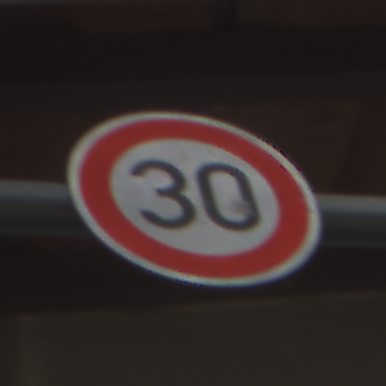
Verkehrszeichen: Geschwindigkeit30
Umgebung: Outdoor, Urban
Tageszeit: MorningAfternoon
Wetter: Clear
Licht: Natural
Jahreszeit: NotSpecified
Kontrast: HighContrast